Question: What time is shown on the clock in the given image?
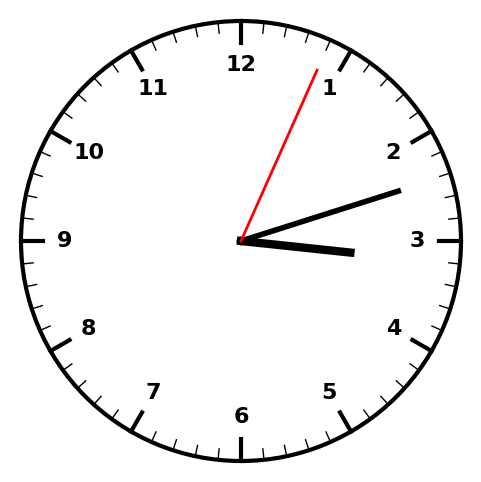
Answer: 03:12:04